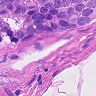
Metastatic tissue present: yes